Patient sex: M
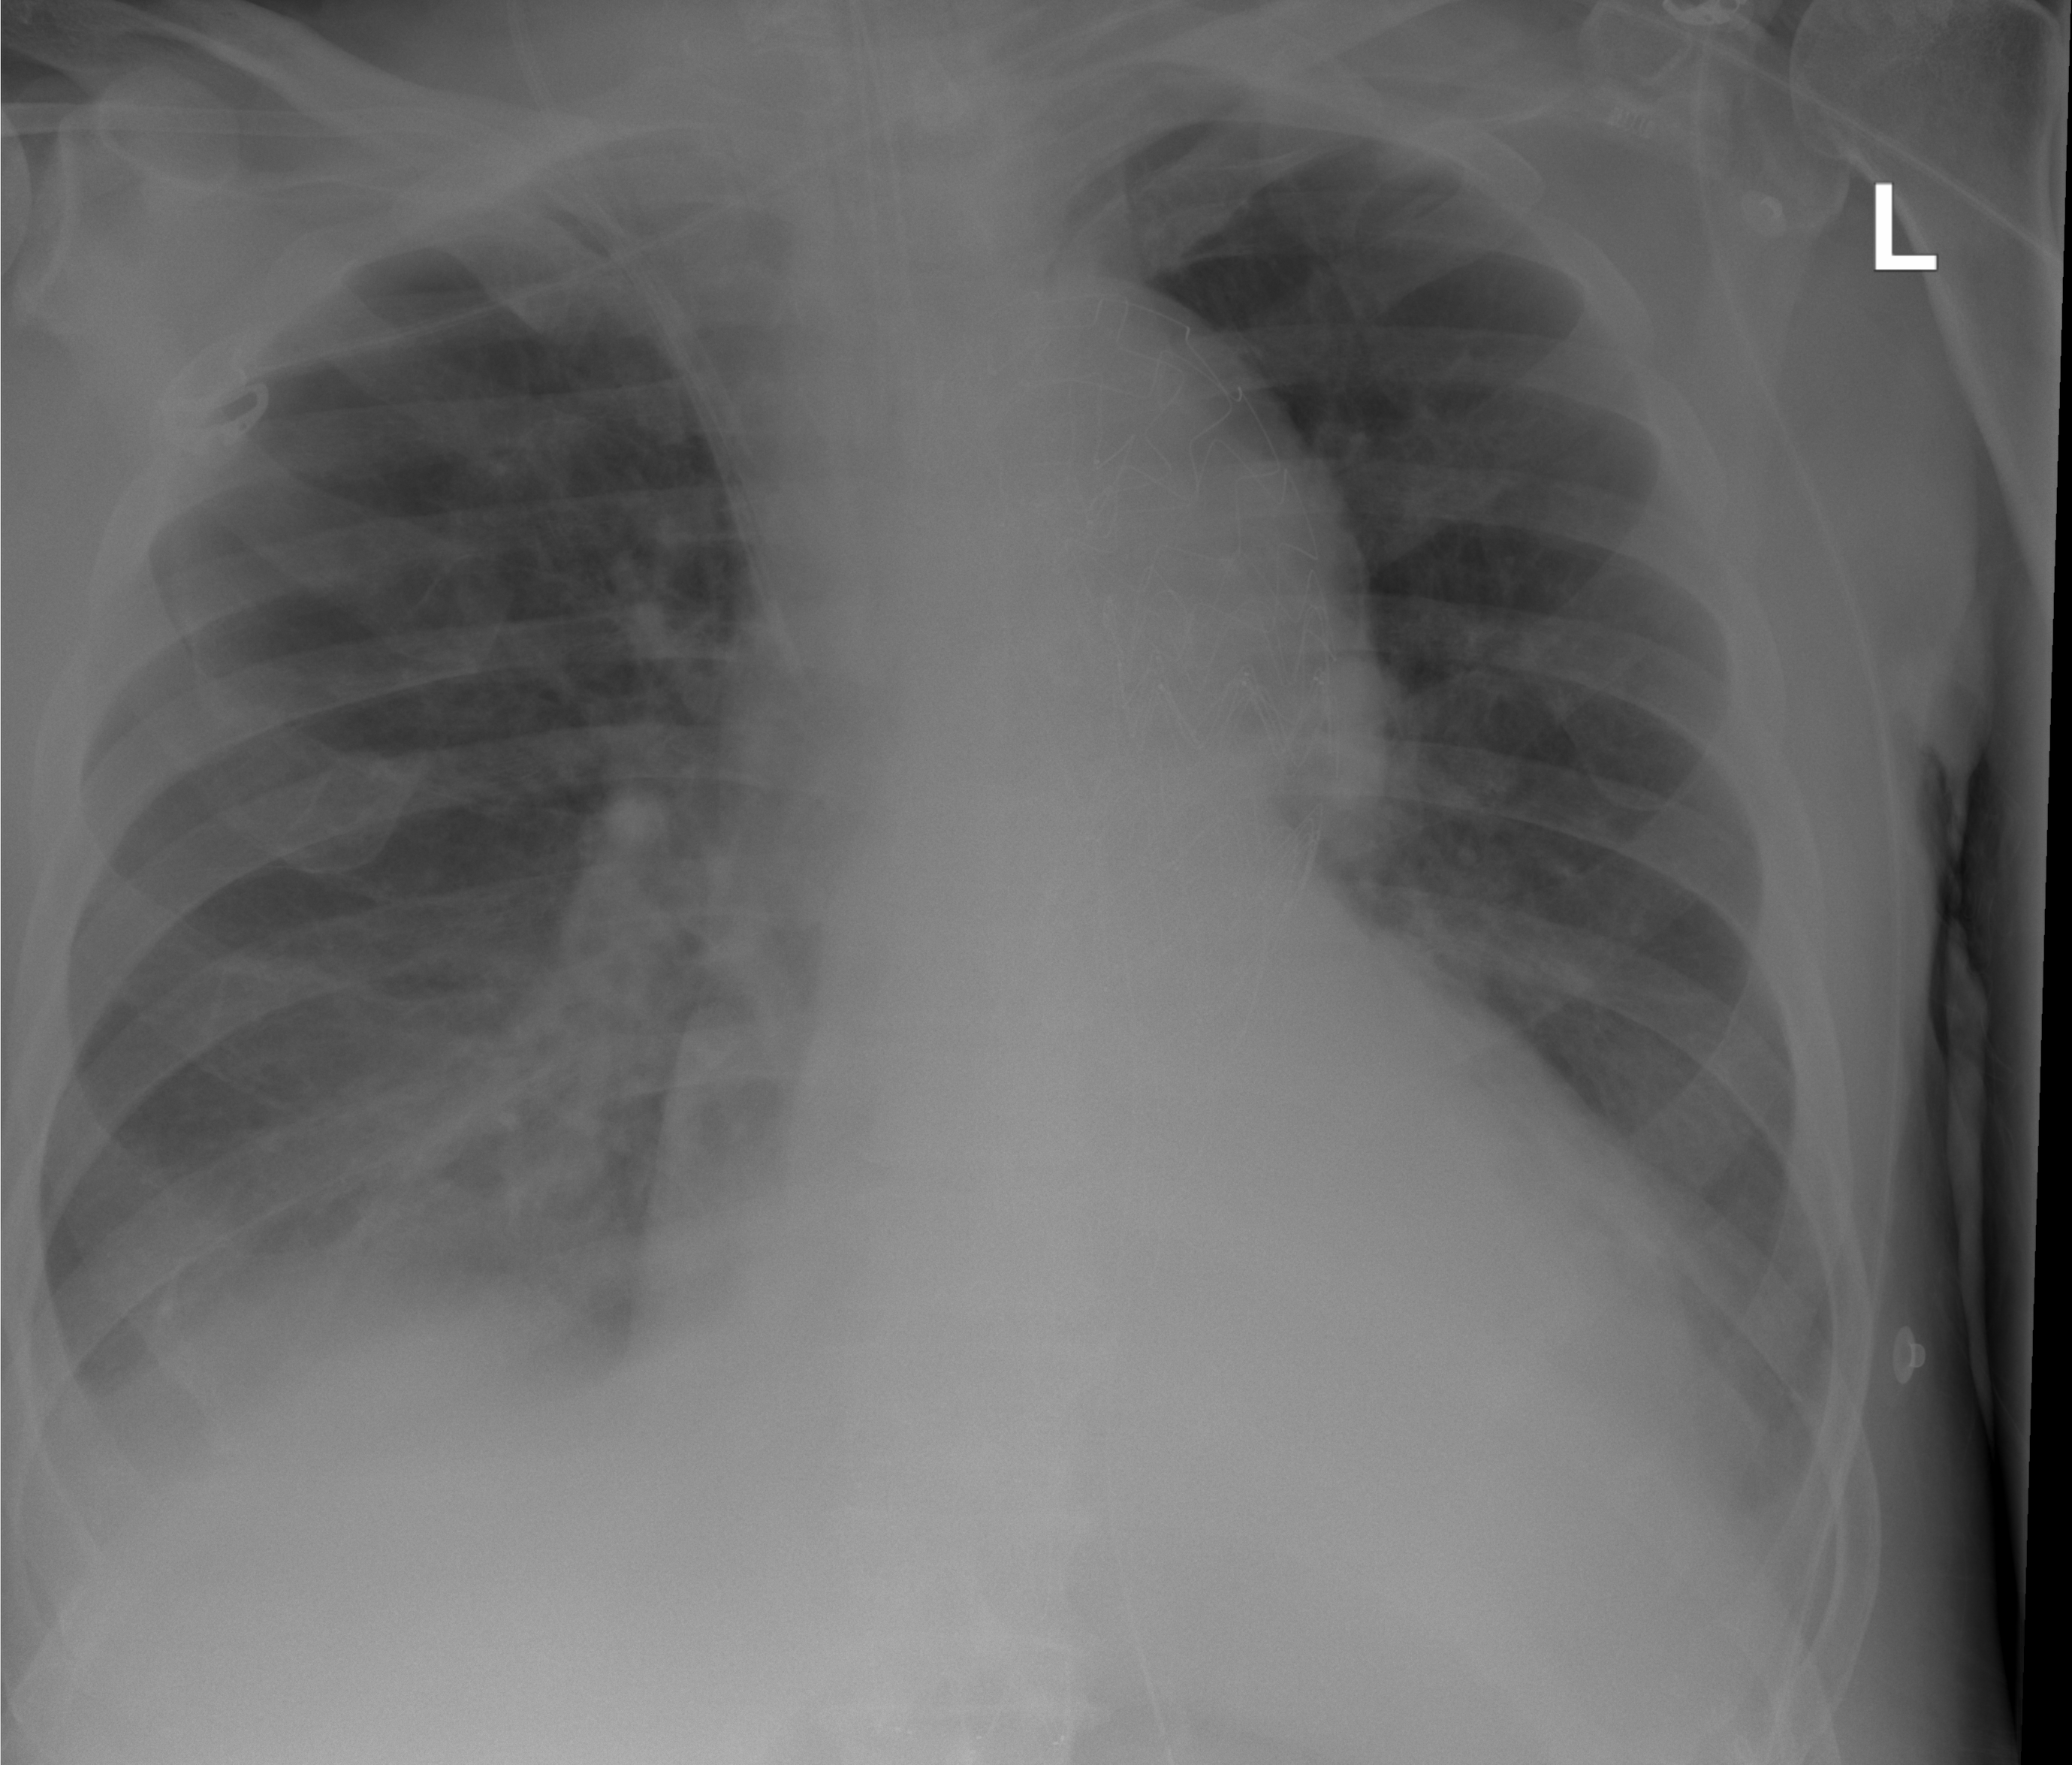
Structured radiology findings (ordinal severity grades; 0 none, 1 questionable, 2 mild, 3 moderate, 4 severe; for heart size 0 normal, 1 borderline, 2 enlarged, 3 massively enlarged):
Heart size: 2
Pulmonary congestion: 1
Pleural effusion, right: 2
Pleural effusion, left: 2
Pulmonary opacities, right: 2
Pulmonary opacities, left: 0
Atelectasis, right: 1
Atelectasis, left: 0